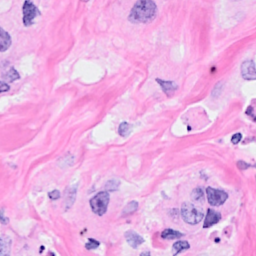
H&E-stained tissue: Breast